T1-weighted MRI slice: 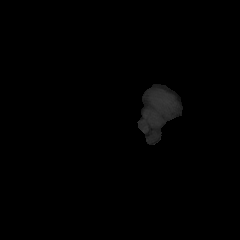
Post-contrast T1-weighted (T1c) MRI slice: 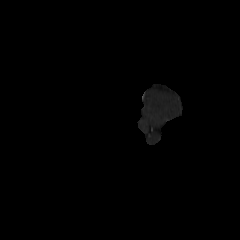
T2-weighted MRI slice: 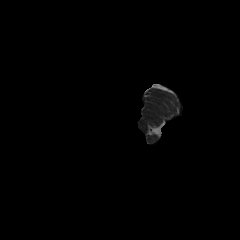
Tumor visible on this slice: no